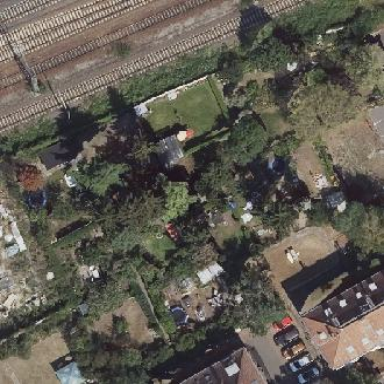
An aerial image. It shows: Allotments area.